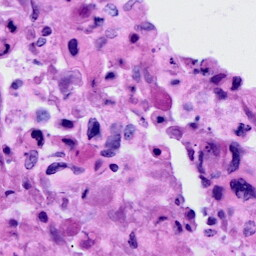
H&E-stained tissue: Cervix